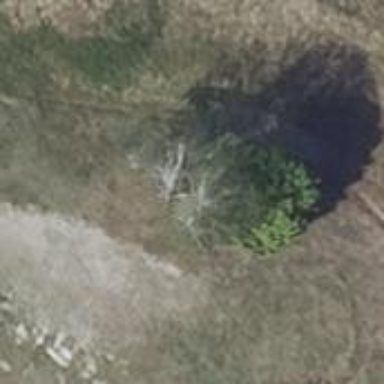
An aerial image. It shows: Deciduous broadleaved tree.